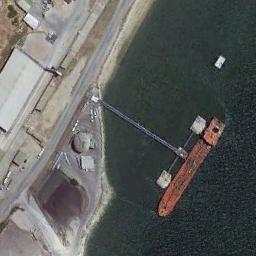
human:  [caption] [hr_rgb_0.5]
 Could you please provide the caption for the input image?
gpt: An orange-red tanker docked by the dock, With storage warehouses on the dock .

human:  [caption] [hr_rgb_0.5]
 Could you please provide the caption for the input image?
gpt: There is a ship in the green water on the shore .

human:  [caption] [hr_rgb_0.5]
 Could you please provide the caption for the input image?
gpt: The orange cargo ship is docked at the dock and some makeshift houses are on the bank .

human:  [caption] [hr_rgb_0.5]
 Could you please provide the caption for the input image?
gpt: Many buildings are beside the ship .

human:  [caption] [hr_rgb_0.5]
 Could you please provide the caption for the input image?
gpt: The red ship is at the harbor beside some buildings .